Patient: sex M, age 58
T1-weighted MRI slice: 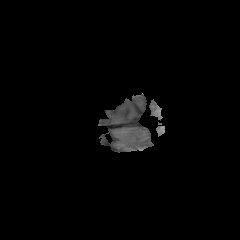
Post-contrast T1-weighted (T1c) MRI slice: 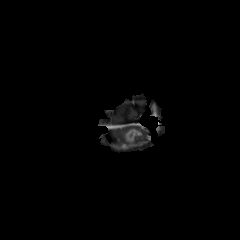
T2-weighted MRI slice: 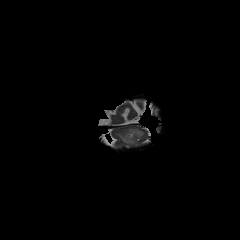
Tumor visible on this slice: yes
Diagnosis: Glioblastoma, IDH-wildtype
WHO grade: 4